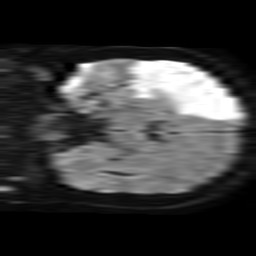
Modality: TRACE
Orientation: coronal
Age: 46
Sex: female
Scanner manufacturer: philips
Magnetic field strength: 1.5 T
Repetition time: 3.403 s
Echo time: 0.06922 s